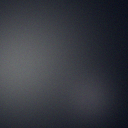
Screen state: off